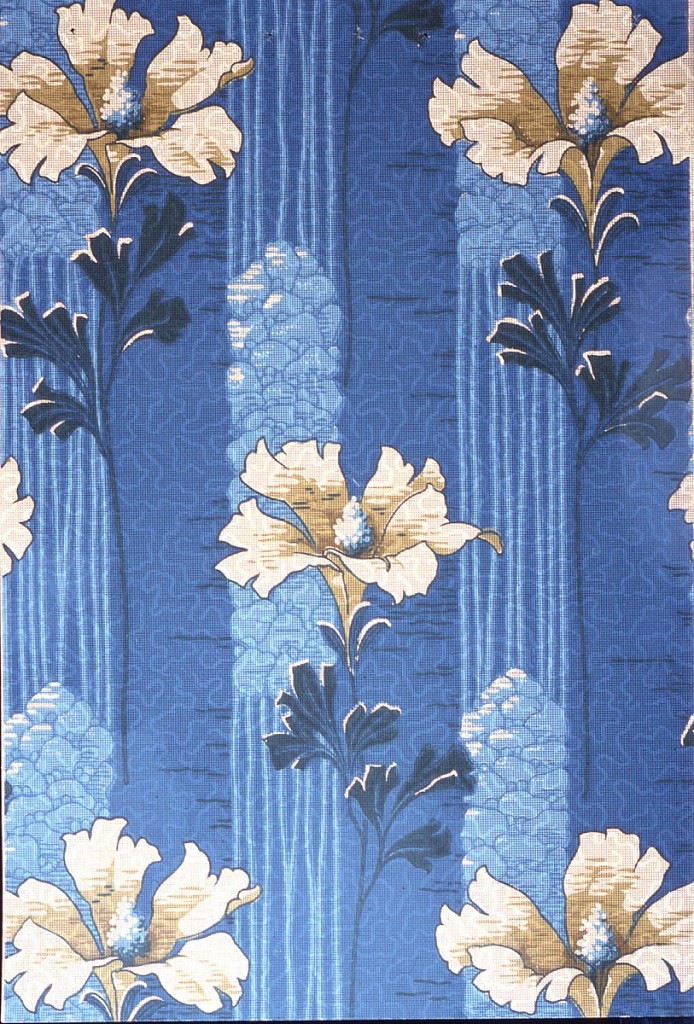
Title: Sidewall - sample
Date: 1906–08
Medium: Machine-printed
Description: Florall stripe design. White flowers on a blue stem, printed over a blue stripe.